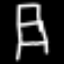
Label: chair